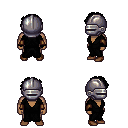
a pixel art fantasy rpg character, male body template, human, dark skin, gray robe, gold greaves, black curly afro hairstyle, metal helm, cloth bracers, brown shoes, four views (front, back, left, right), 2x2 character sprite sheet, small pixel art, hard edges, no anti-aliasing